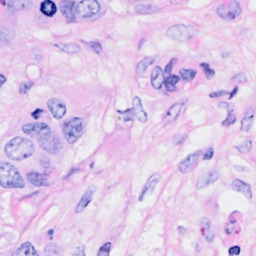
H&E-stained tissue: Breast